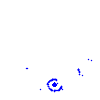
Particle: pion